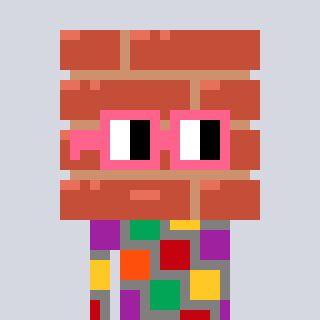
a pixel art character with square pink glasses, a wall-shaped head and a bluegrey-colored body on a cool background